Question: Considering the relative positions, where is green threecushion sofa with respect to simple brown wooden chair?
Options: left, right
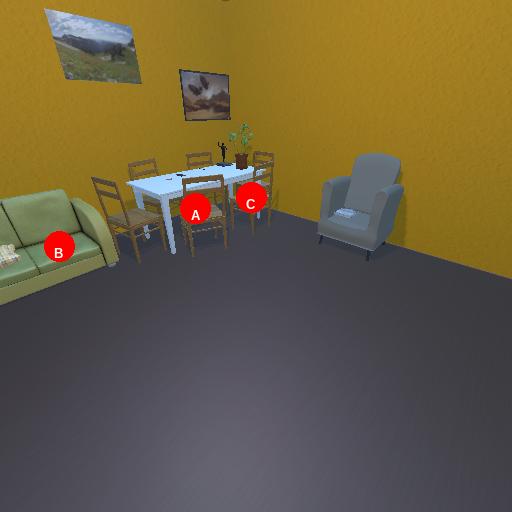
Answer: left